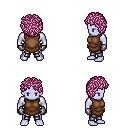
a pixel art fantasy rpg character, male body template, dark elf, purple skin, brown tunic, metal pants, pink curly afro hairstyle, metal gloves, four views (front, back, left, right), 2x2 character sprite sheet, small pixel art, hard edges, no anti-aliasing